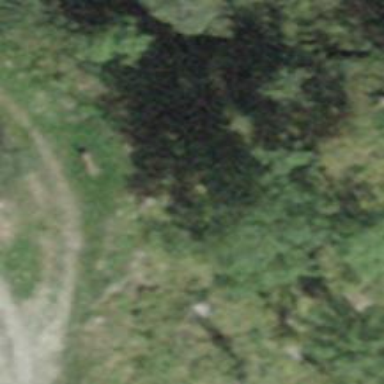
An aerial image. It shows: Brown bench in the vicinity.